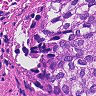
Metastatic tissue present: yes